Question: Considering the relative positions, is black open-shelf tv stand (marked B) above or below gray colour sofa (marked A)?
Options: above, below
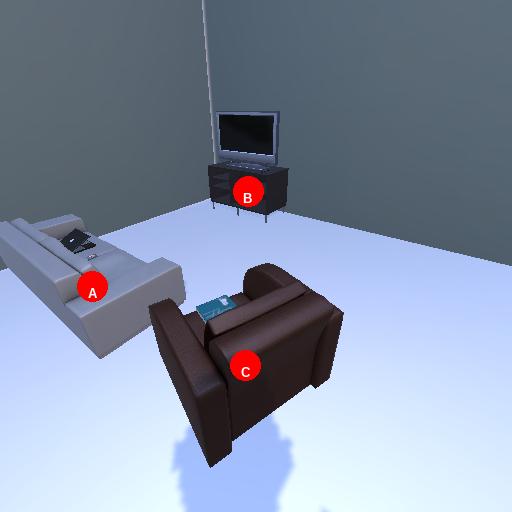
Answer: above